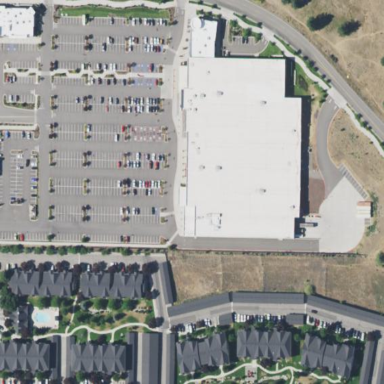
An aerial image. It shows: Retail area.